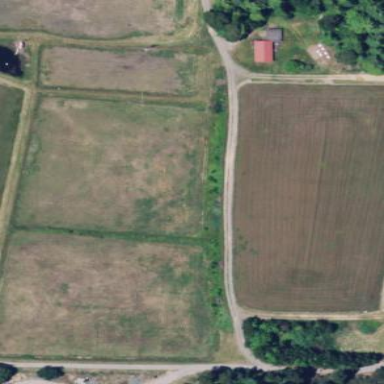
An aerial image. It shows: Farmland with cranberries as the main crop.